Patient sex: F
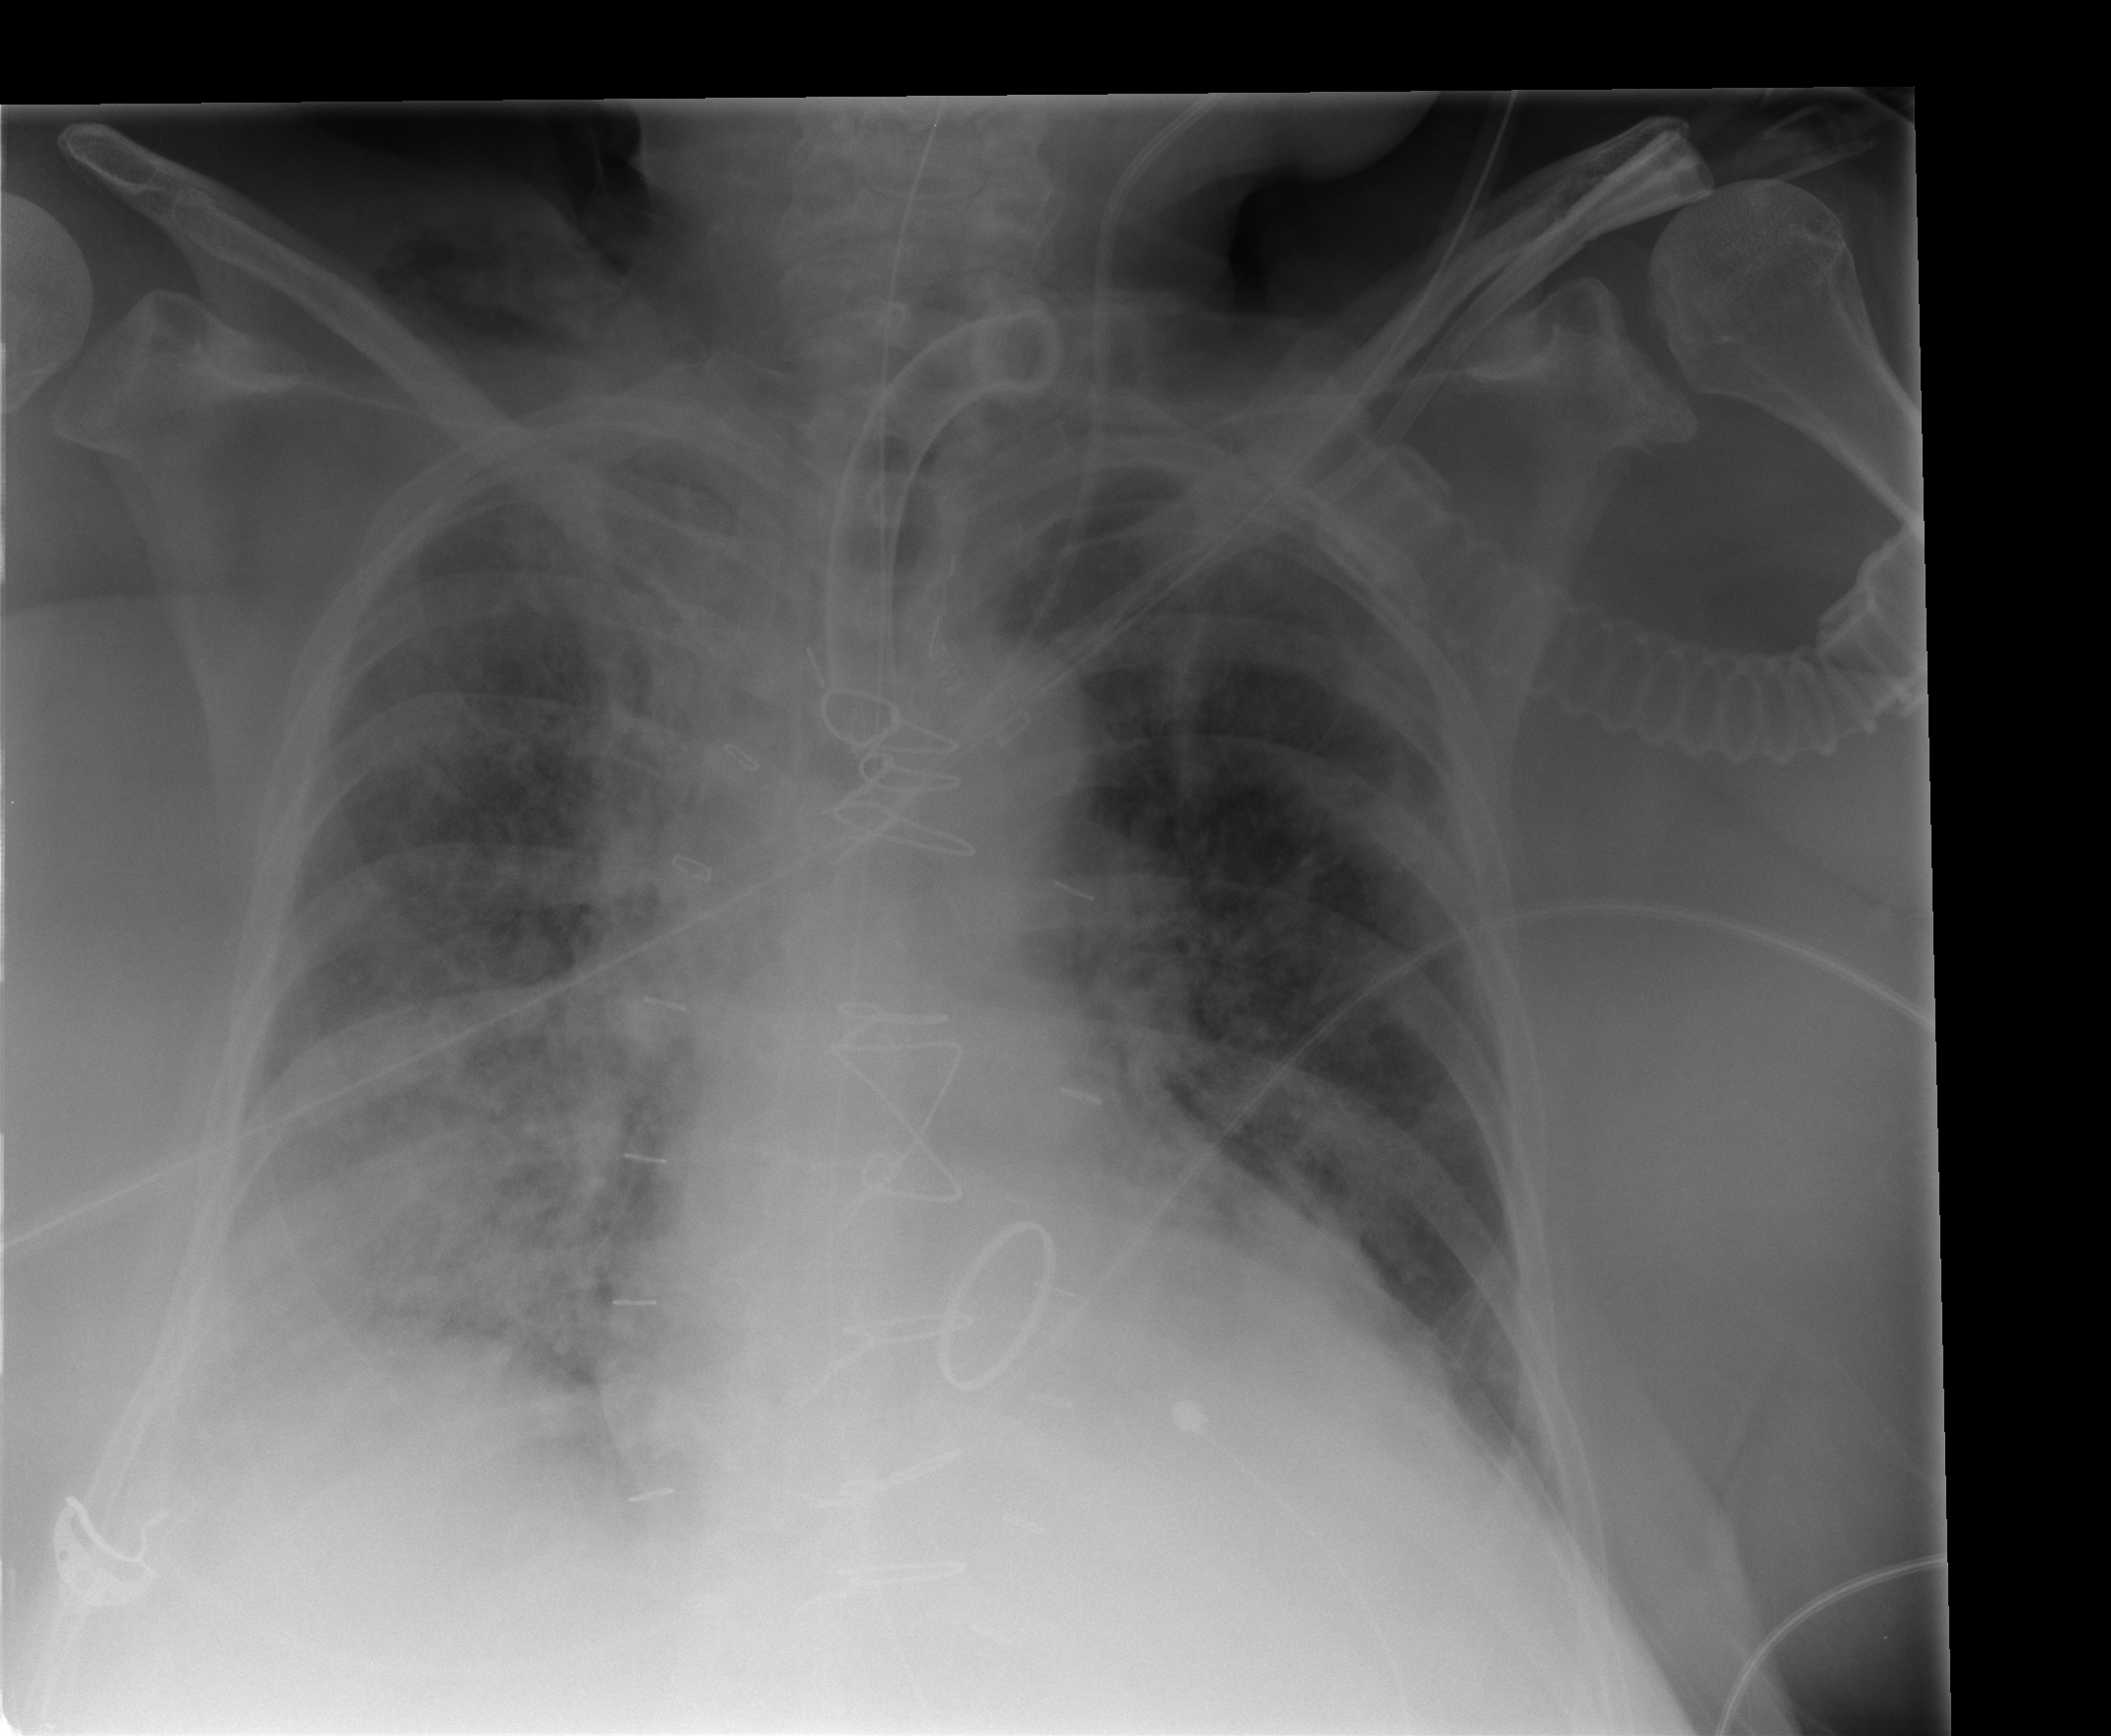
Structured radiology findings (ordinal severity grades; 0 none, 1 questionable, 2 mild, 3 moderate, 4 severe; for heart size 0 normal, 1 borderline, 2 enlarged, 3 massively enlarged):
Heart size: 2
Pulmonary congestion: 2
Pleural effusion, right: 2
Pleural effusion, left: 2
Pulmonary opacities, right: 4
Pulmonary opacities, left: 3
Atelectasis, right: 3
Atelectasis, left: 2